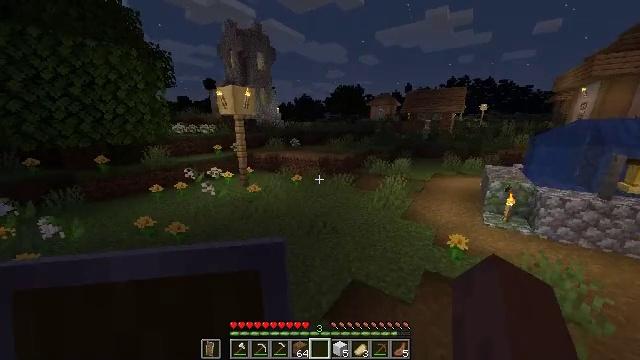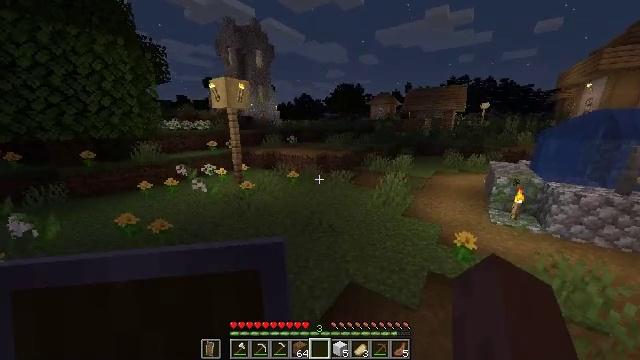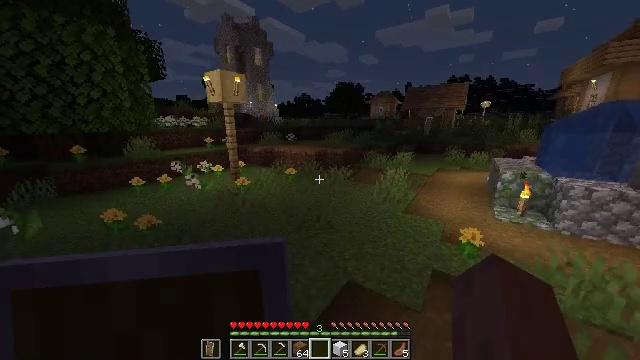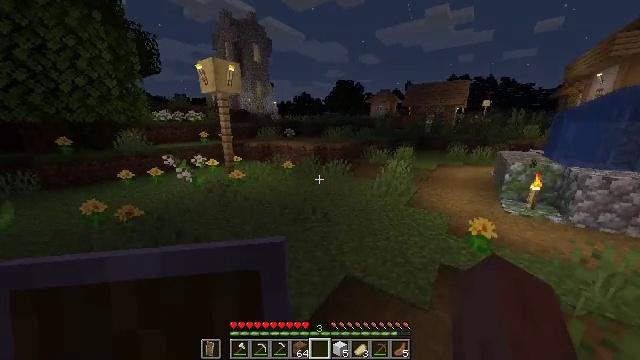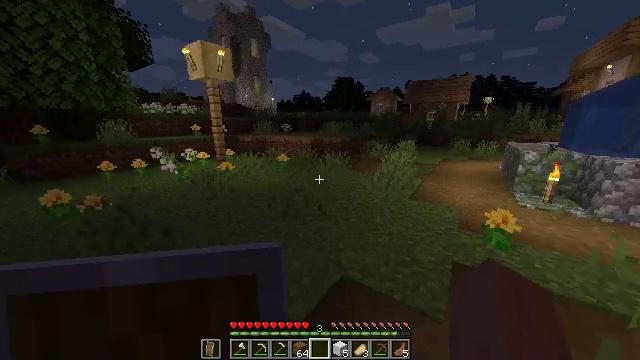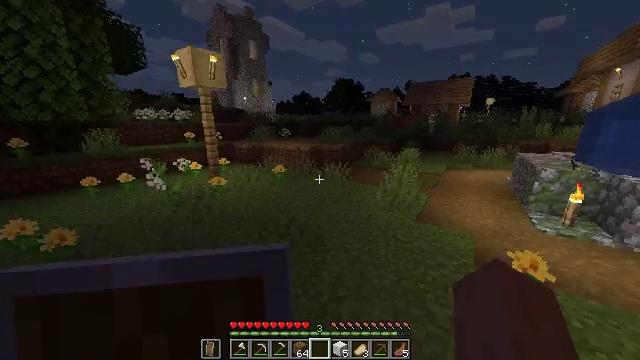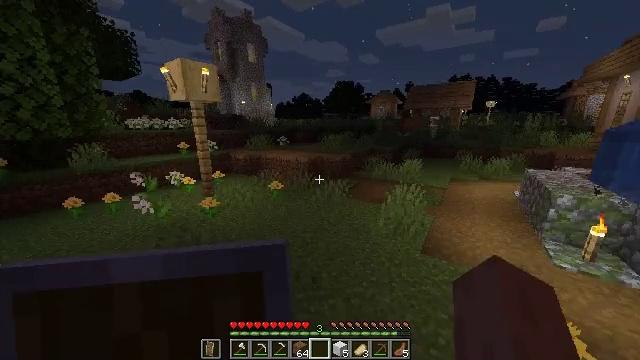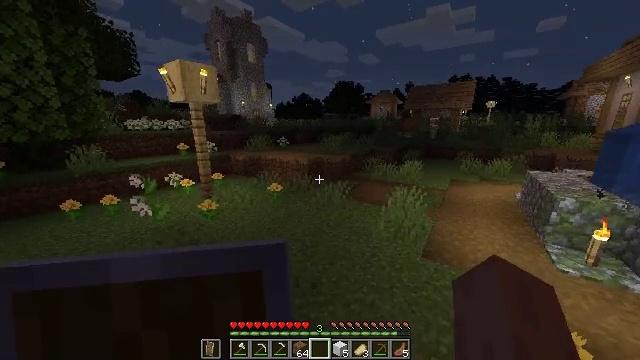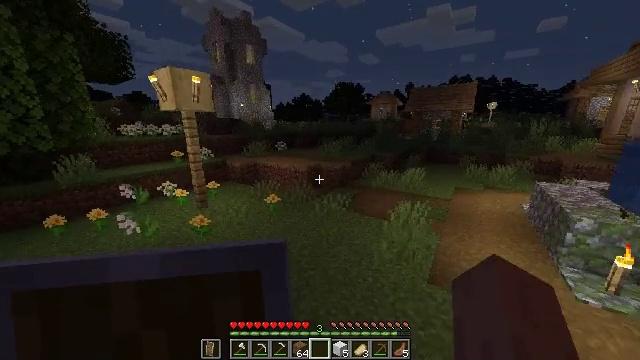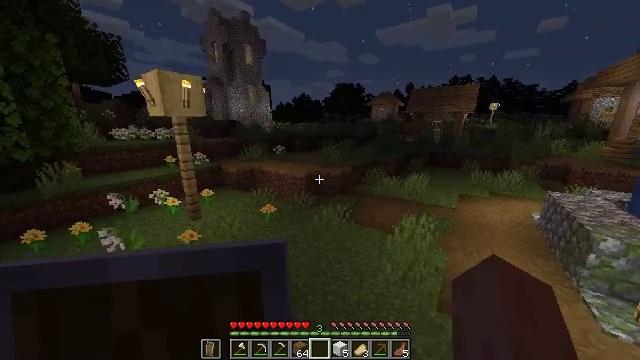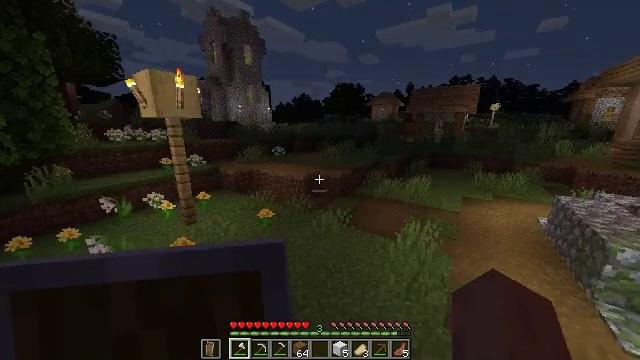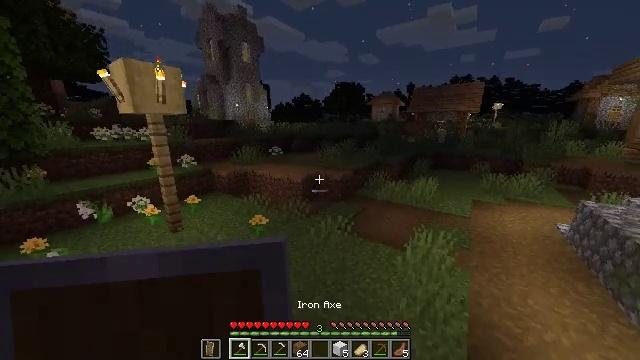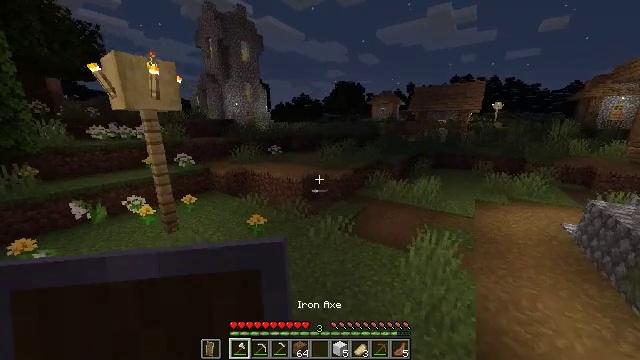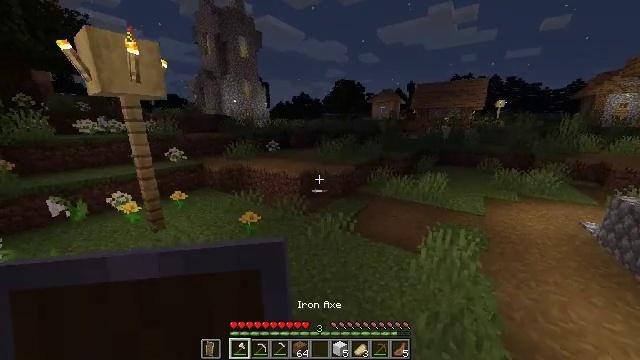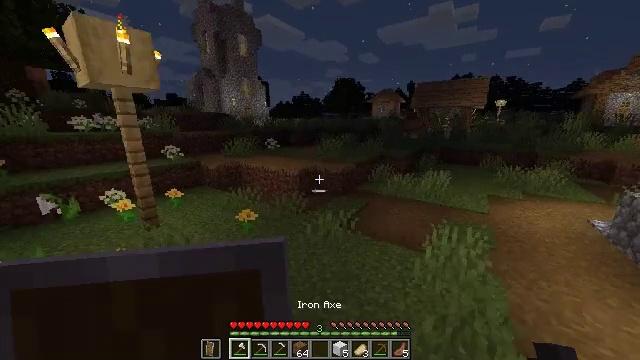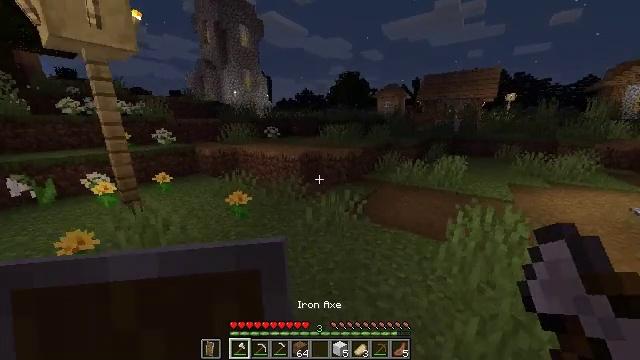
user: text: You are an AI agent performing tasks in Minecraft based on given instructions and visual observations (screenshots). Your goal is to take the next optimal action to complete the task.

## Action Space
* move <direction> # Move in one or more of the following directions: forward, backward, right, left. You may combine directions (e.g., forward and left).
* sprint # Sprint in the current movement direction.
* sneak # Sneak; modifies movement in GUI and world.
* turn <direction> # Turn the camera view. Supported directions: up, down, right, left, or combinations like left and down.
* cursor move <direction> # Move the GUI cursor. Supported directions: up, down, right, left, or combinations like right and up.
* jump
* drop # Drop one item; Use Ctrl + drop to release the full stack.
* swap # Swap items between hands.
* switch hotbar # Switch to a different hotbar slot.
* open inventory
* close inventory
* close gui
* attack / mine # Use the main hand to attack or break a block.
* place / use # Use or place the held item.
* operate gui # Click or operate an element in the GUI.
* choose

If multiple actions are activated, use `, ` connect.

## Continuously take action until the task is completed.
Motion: motion action
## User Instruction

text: Remove the existing composter.
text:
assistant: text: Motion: move forward, sprint, jump
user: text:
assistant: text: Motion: move forward, sprint, jump
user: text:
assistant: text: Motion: move forward, sprint, jump
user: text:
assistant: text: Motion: move forward, sprint, jump
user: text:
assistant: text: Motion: move forward, sprint, jump
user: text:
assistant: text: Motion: move forward, sprint, jump
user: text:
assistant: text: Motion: move forward, jump
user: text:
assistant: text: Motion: move forward, jump
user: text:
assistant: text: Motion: move forward, jump
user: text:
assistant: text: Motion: move forward, jump, switch to hotbar 1
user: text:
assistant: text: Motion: move forward, jump, switch to hotbar 1
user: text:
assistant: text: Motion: move forward, jump, switch to hotbar 1
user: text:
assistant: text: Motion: move forward, jump, switch to hotbar 1
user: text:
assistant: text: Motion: move forward, jump
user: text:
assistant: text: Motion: move forward, jump
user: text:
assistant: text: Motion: move forward
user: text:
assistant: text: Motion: move forward
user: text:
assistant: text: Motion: move forward, sprint, turn left
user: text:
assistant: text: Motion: move forward, sprint, turn left
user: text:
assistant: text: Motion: move forward, sprint, turn left
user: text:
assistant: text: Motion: move forward, sprint, turn left
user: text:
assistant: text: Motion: move forward, sprint
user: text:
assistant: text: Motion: move forward, sprint, turn left
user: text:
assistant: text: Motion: move forward, sprint
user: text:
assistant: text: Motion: move forward, sprint
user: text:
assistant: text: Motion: move forward, sprint
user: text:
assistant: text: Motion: move forward, sprint
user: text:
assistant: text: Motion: move forward, sprint
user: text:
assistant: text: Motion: move forward, sprint, jump
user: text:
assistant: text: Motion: move forward, sprint, jump